Question: I make a list that looks like the picture below. My problem is that not the whole link is clickable, only the text. I can't make a 'display: block' on the 'anchor' and give the link the full width because I already gave the 'anchor' 'display: table-cell'.
Here you can can see my problem and try out your code:
<URL>
Thanks in advance!

HTML:
'''
<div class="pane-content">
<ul>
<li><a href="#">Kostenkontrolle (Mobile)</a></li>
<li><a href="#">Sunrise Rechnung</a></li>
<li><a href="#">Umzug</a></li>
<li><a href="#">iPhone</a></li>
<li><a href="#">Telefonieren im Ausland (Roaming)</a></li>
</ul>
</div>
'''
CSS:
'''
ul {
border: 1px solid lightgray;
padding-left: 0px;
}
ul li {
border-bottom: 1px solid lightgray;
list-style: none outside none;
margin-left: 20px;
margin-right: 20px;
vertical-align: middle;
}
ul li:last-child{
border-bottom: 0px solid black;
}
ul li a {
display: table-cell;
height: 75px;
vertical-align: middle;
padding-left: 20px;
color: black;
width: 100%;
}
ul li a:hover{
color: black;
text-decoration: none;
}
ul li a:after {
content: "b6";
font-size: 10px;
position: absolute;
right: 33px;
}
'''
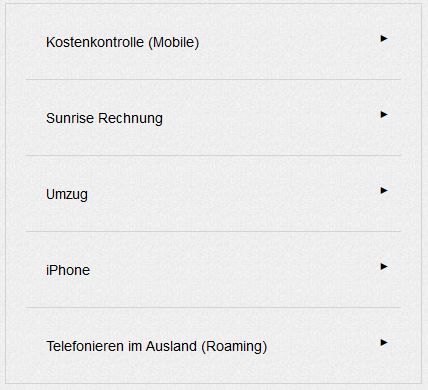
Answer: '''
ul {
display: table;
border: 1px solid lightgray;
padding-left: 0px;
width: 100%;
}
ul li {
display: table-row;
list-style: none outside none;
margin-left: 20px;
margin-right: 20px;
vertical-align: middle;
}
ul li:last-child a {
border-bottom-width: 0;
}
ul li a {
display: table-cell;
height: 75px;
vertical-align: middle;
padding-left: 20px;
border-bottom: 1px solid lightgray;
color: black;
width: 100%;
}
'''
You can see <URL>